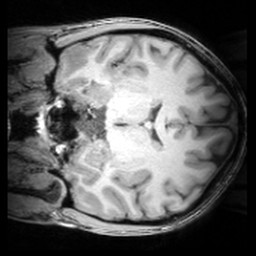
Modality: T1w
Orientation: coronal
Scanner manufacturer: siemens
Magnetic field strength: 3 T
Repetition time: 1.81 s
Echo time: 0.00345 s